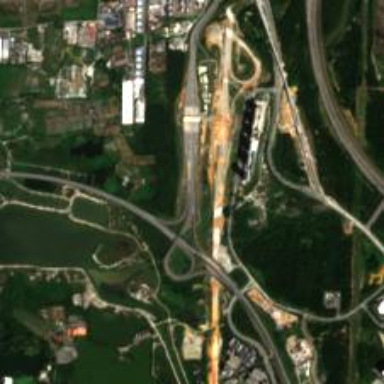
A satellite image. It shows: Motorway junction.